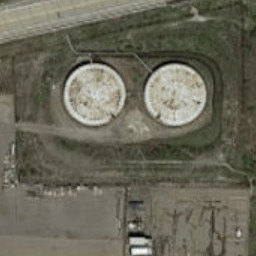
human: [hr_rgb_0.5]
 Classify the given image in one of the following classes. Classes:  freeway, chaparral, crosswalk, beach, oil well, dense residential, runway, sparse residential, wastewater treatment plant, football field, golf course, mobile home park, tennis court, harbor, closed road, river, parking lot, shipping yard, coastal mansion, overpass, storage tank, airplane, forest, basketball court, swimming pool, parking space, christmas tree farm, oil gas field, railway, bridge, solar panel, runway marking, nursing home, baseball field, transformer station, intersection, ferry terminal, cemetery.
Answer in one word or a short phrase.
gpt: storage tank